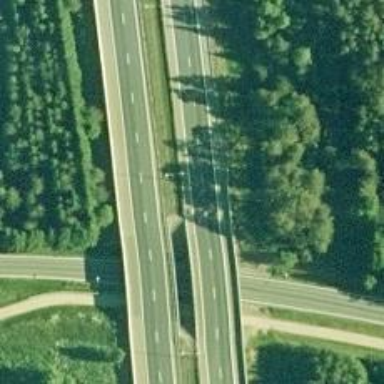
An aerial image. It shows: Bridge over motorway.